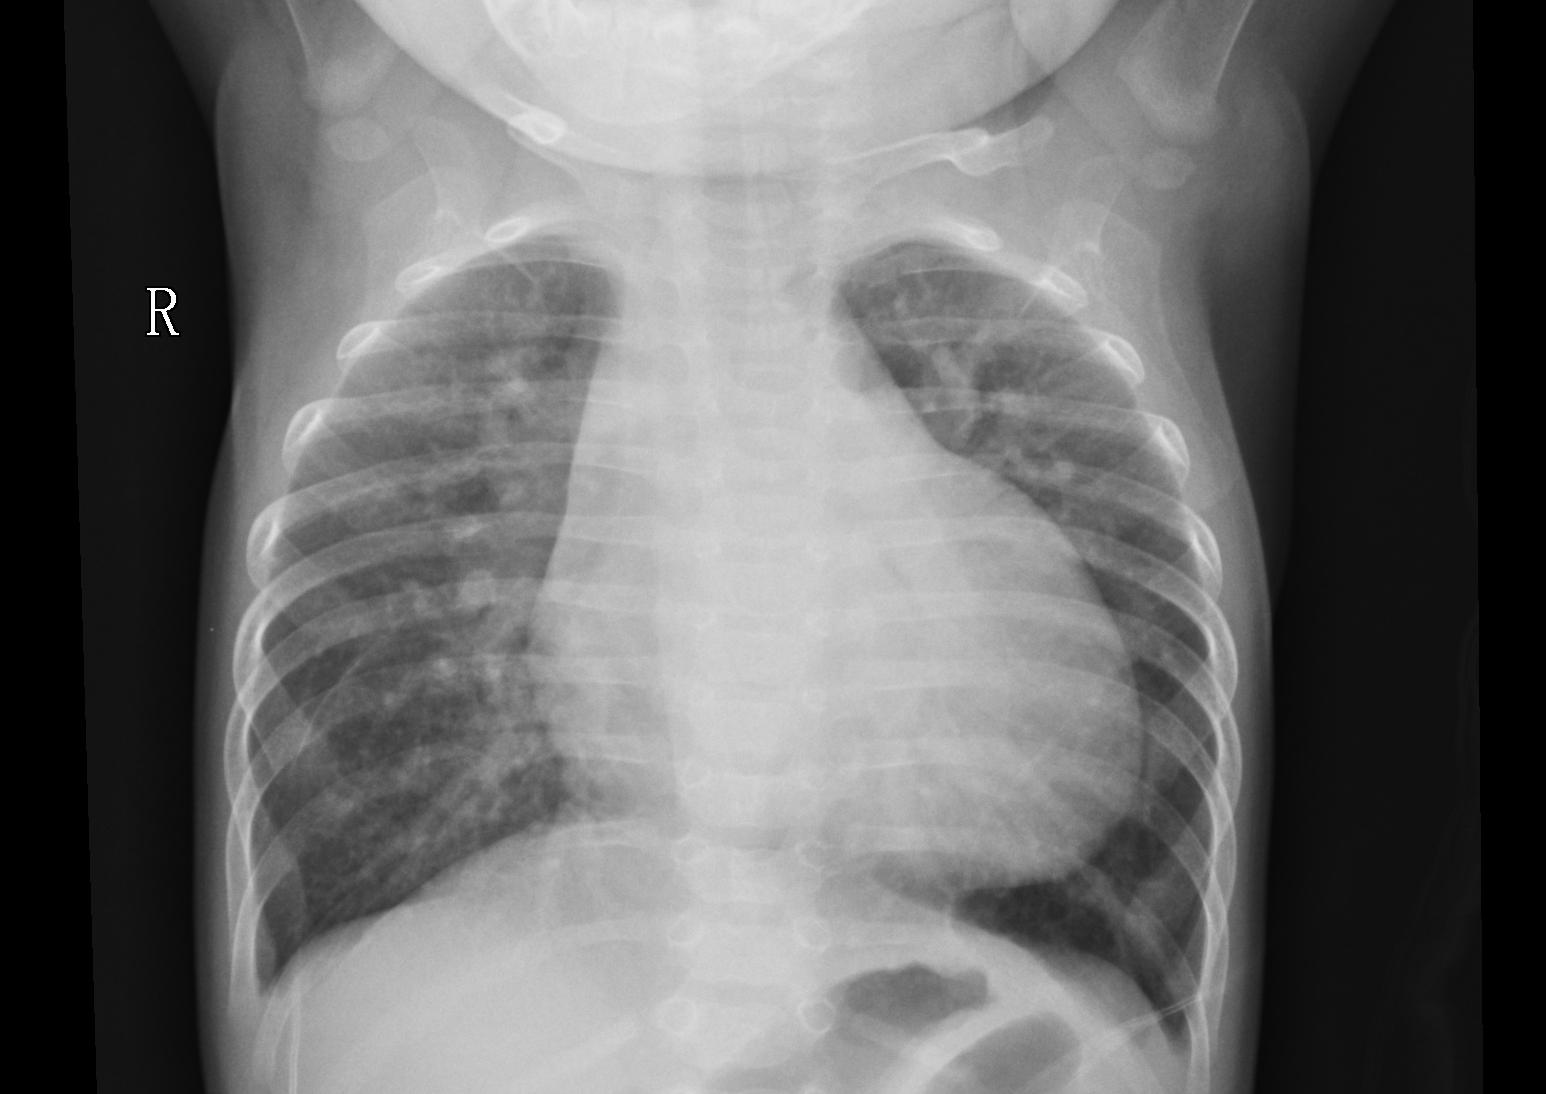
Diagnosis: PNEUMONIA